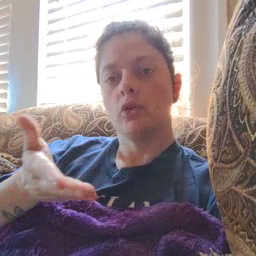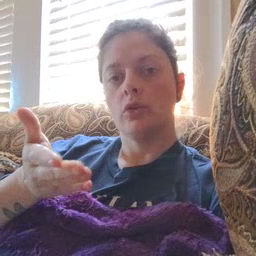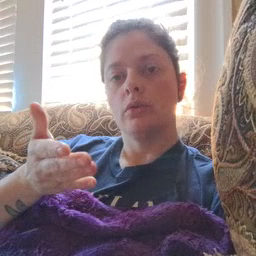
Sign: book